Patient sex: M
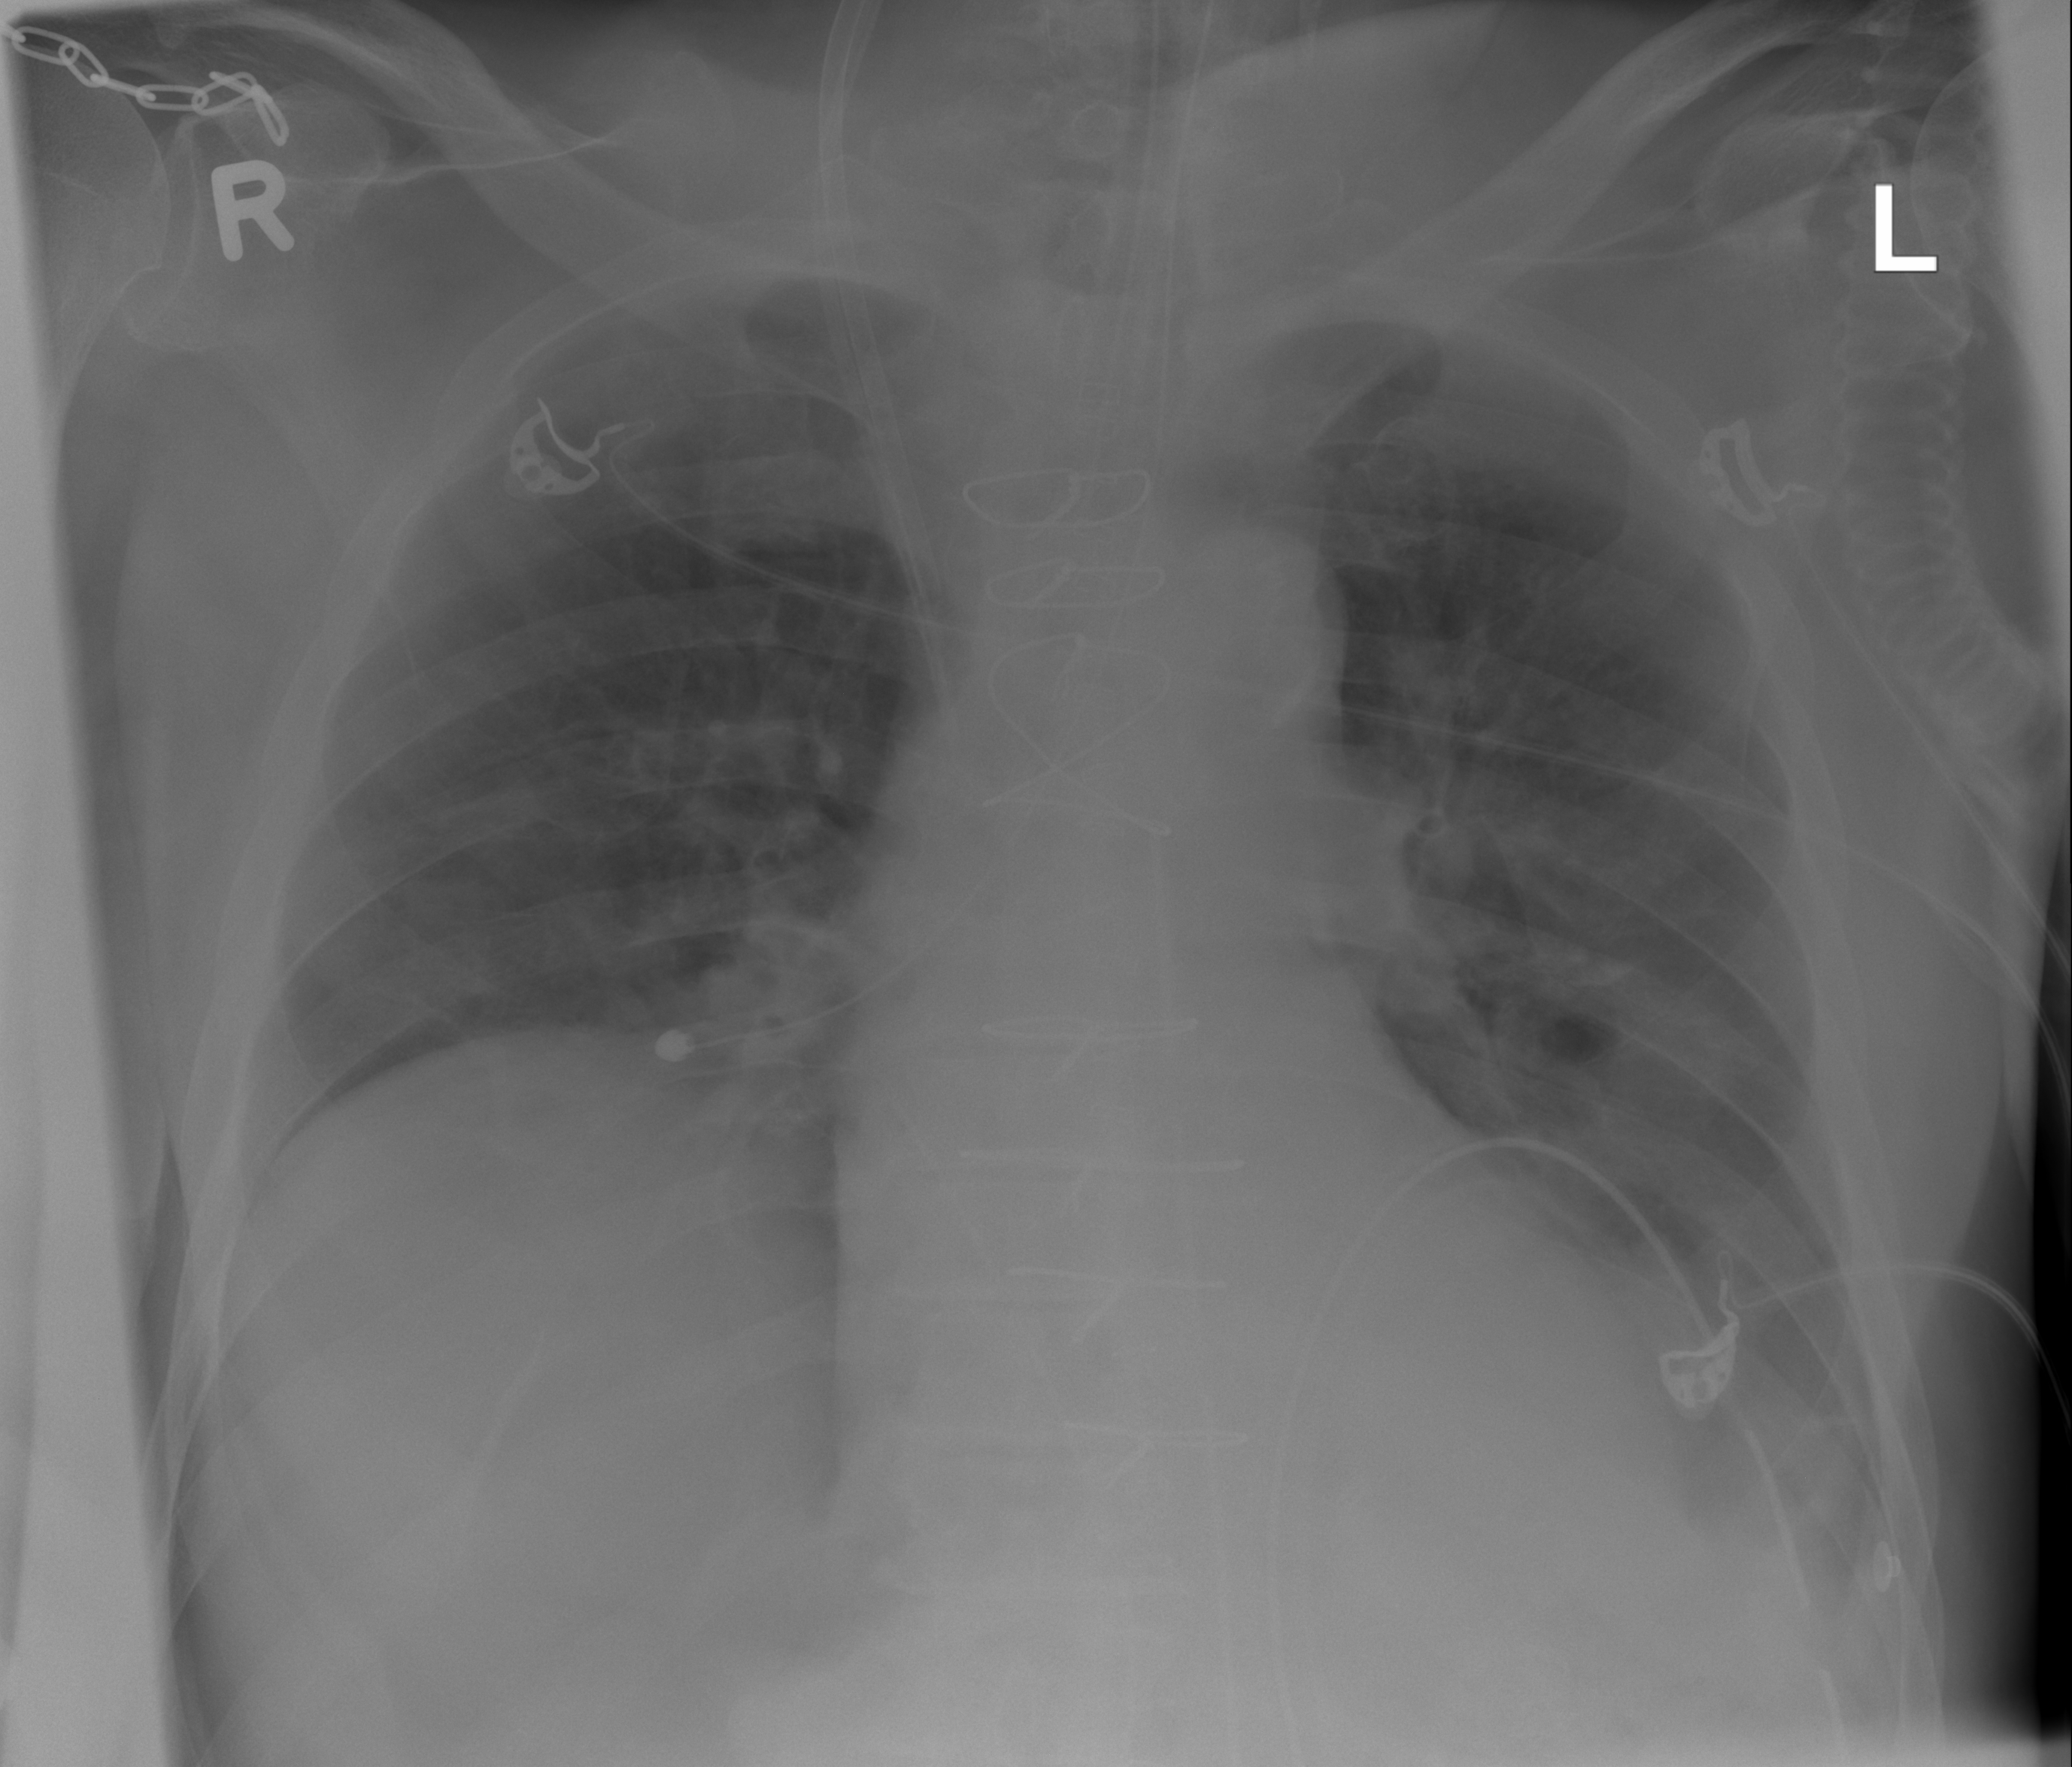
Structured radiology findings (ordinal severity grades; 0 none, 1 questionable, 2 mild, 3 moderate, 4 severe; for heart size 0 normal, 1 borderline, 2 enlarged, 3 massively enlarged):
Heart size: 1
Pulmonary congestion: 2
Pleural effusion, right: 0
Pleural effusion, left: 2
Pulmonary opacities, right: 0
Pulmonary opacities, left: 0
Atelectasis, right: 0
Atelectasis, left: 2